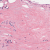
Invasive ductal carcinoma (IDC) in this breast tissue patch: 1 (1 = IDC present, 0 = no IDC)